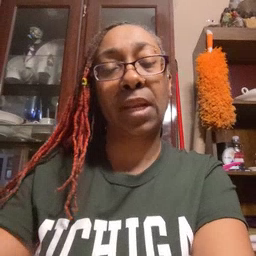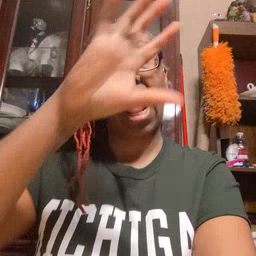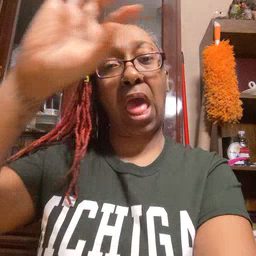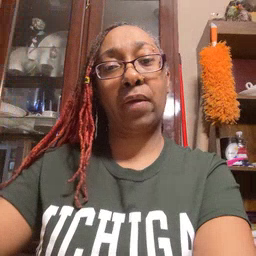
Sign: cloud